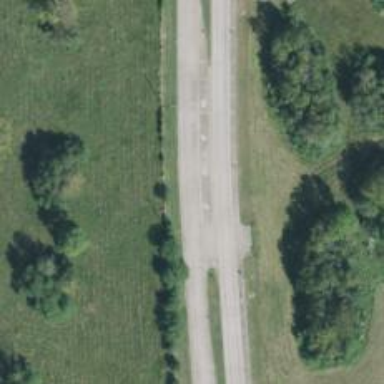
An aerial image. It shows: Tertiary road.